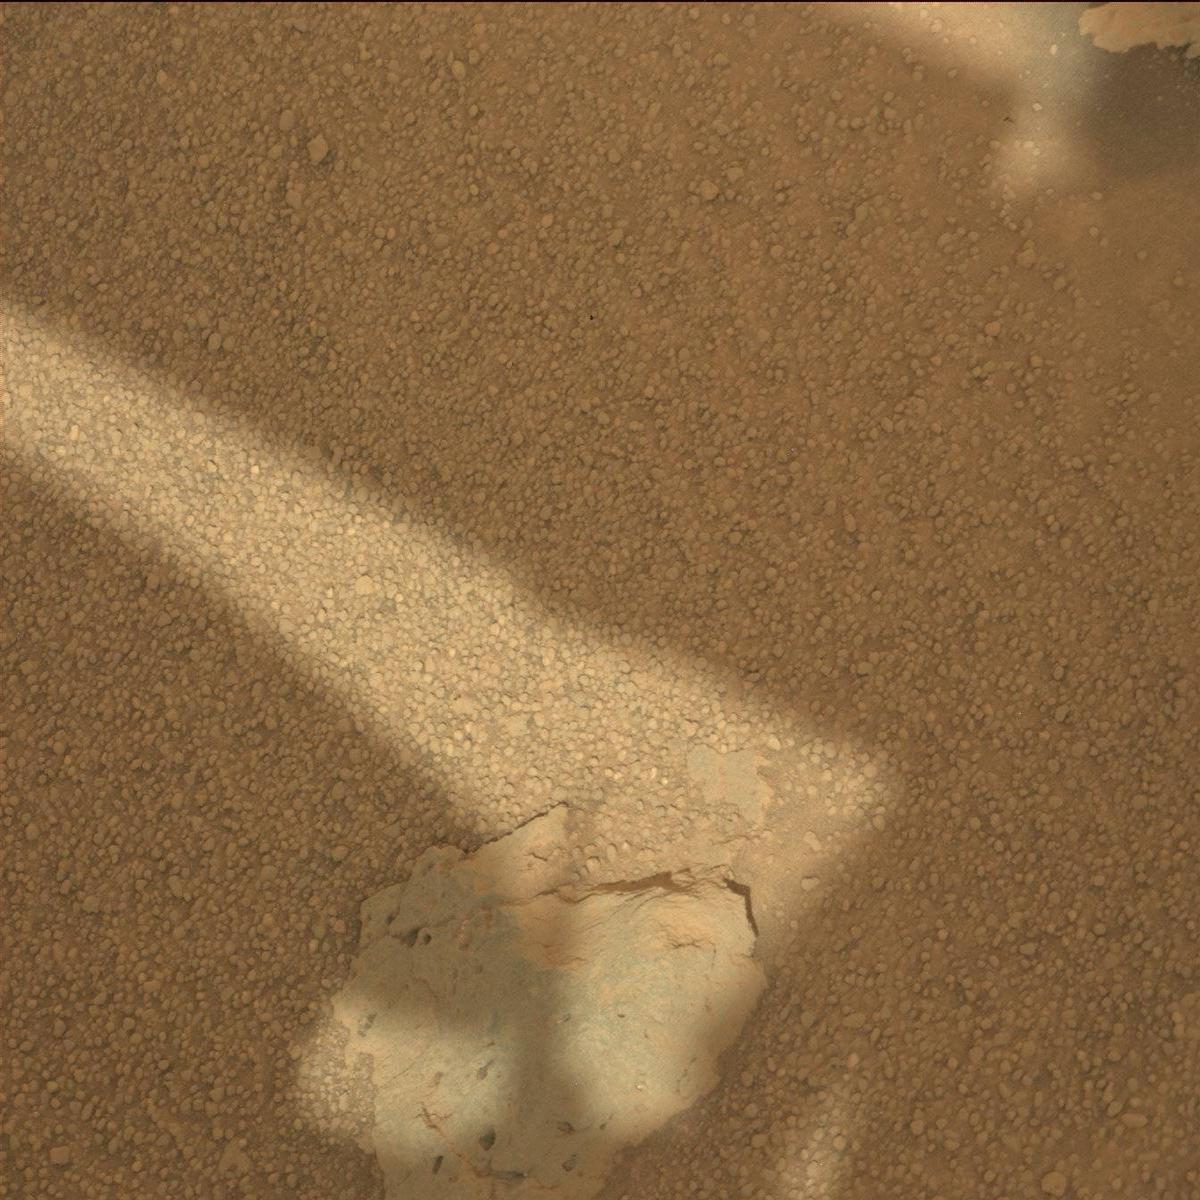
Terrain classes present: Bedrock, Sand / Soil